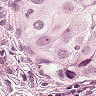
Metastatic tissue present: yes